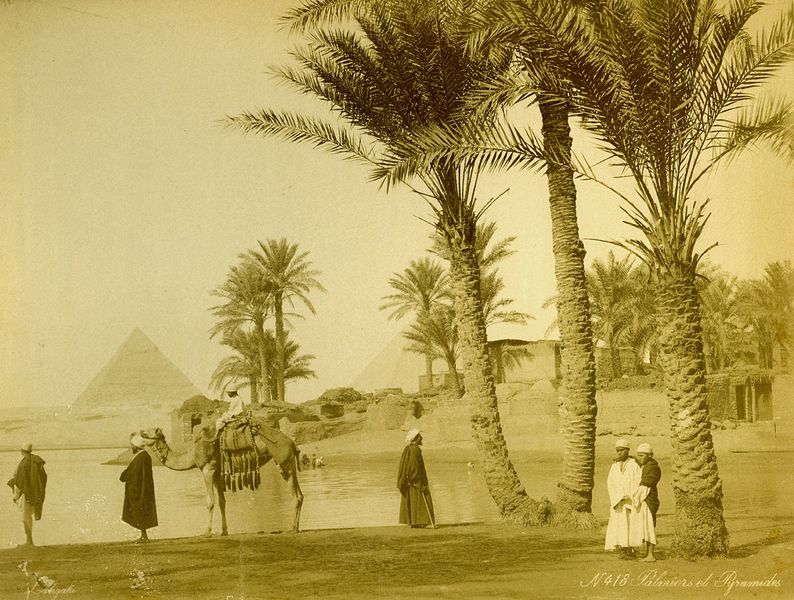
Titel: No.418 Palmiers et Pyramides
Künstler: George Zangaki
Standort: Hamburg
Institution: Museum für Kunst und Gewerbe Hamburg
Schlagwörter: menschen, sand, tier, mensch, schrift, wüste, palme, foto, fotografie, photographie, orient, photo, palmen, fot, ägypten, kamel, albumin, pyramiden, landschaften, dromedar, landschaftsdarstellung, lichtbild, das, reisefotografie, exotische, schwarzweißpositivverfahren, silbersalzverfahren, schwarzweißfotografie, reisephotographie, albuminpapier, arecaceae, palmae, camelus